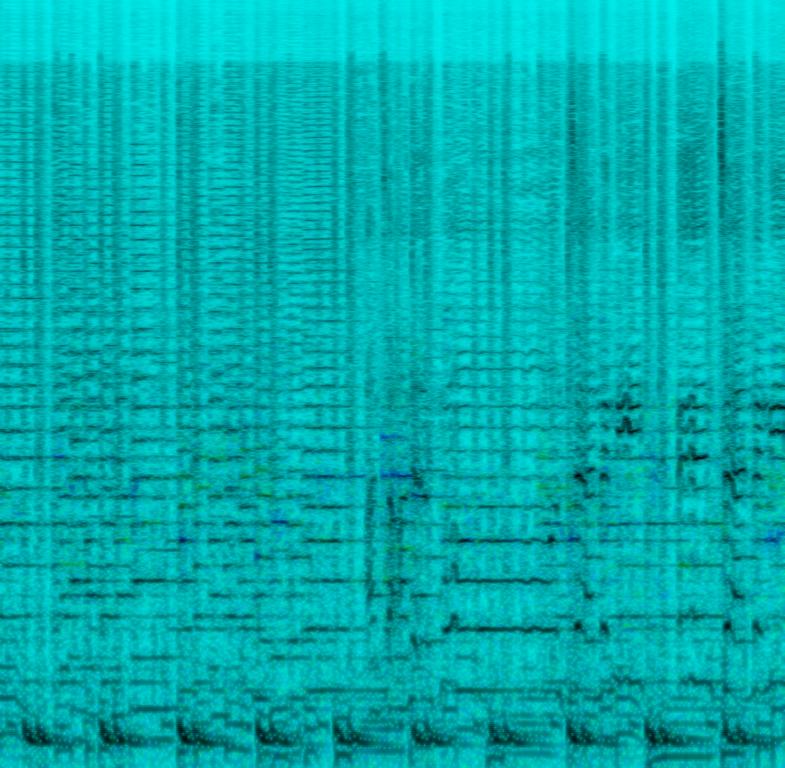
The low quality recording features a folk song that consists of an echoing male vocal singing over syncopated toms, punchy kick, shimmering hi hats and wide plucked strings melody. It is kind of noisy and the vocals are really loud, compared to other instruments.